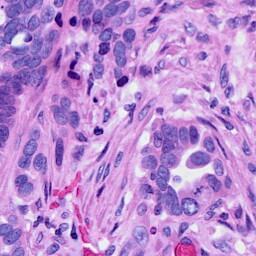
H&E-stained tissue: Ovarian